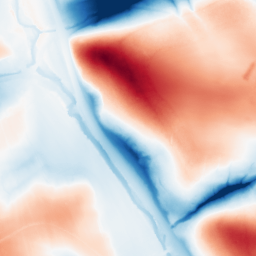
Category: classical
Decomposition family: gaussian_anisotropic
Decomposition parameters: sigma_x: 5
sigma_y: 50
Upsampling method: quartic
Upsampling parameters: scale: 2
Upsampling scale: 2